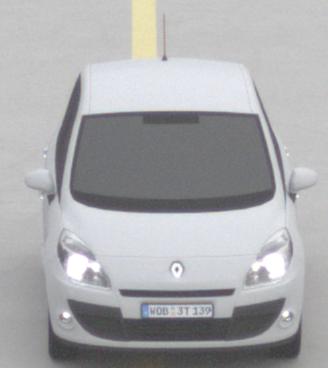
Make: Renault
Model: Scénic 1.6 16V 110
Detailed model: Scénic (III)
Model produced from: 2009/06
Model produced until: 2010/08
Doors: 5
Color: white
Road condition: dry road
Daytime: morning or afternoon
Contrast: low contrast